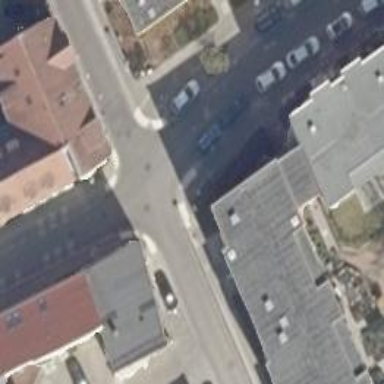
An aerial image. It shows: Residential road with asphalt surface. Both sides have sidewalks.